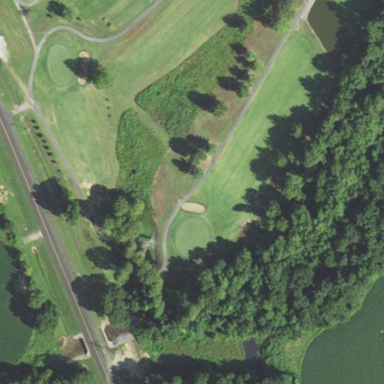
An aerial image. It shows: Grassy area designated as golf fairway.